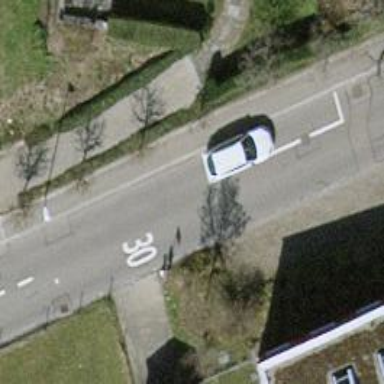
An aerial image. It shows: Public transport stop position.